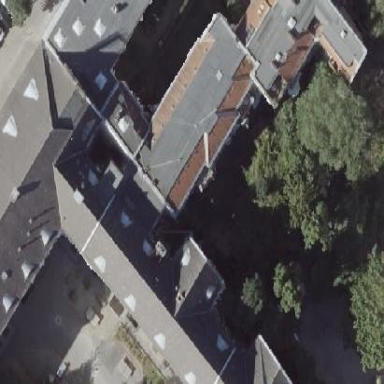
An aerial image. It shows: Saltbox-shaped roof distinguishes these apartments.